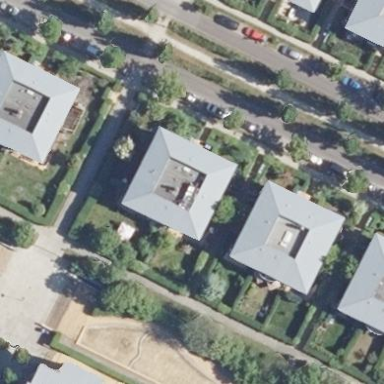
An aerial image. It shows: Unique quadruple saltbox-shaped roof outlines building with multiple apartments.